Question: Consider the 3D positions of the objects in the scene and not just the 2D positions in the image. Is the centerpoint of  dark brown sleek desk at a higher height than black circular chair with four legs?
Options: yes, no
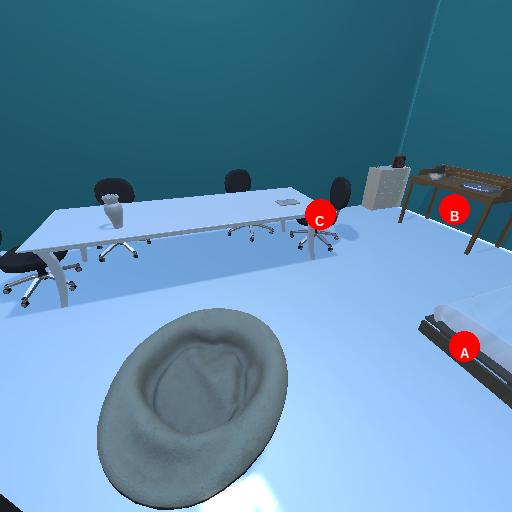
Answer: yes